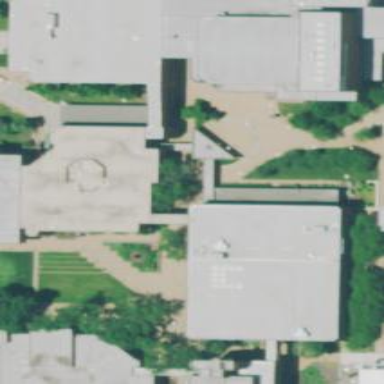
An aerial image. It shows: Flat-roofed university building.